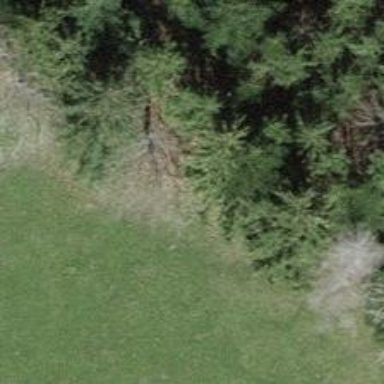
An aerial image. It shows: Grass track.